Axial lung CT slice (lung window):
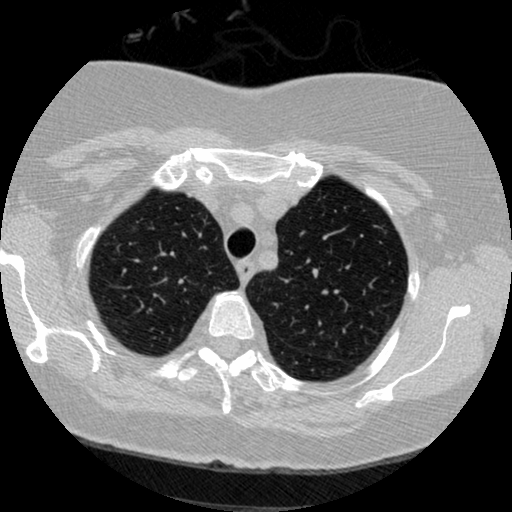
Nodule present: no